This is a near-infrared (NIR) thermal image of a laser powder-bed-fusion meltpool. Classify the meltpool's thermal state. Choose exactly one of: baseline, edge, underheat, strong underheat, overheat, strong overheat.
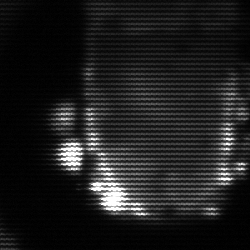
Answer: baseline